Interaction volume radius: 5 \u00c5
Interaction volume height: 15 \u00c5
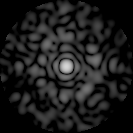
Disorder parameter: 0.8323